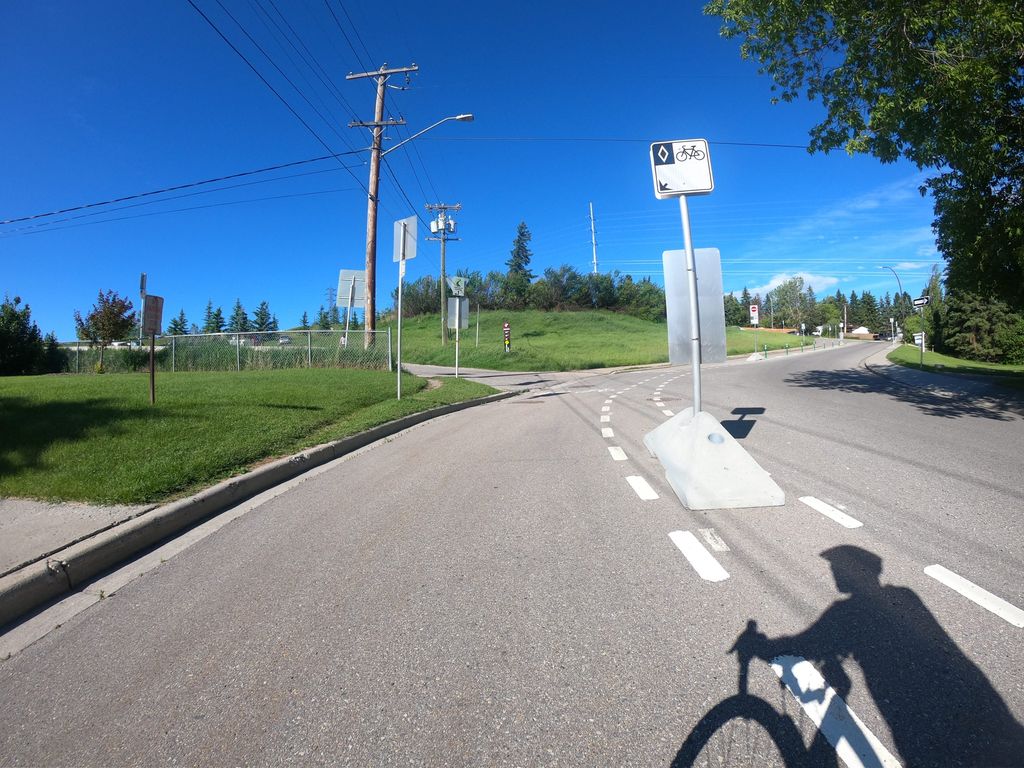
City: calgary